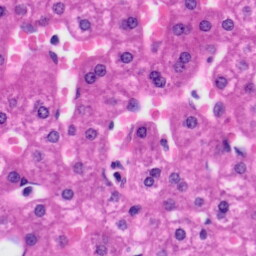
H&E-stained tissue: Liver